Question: I'm working with Xcode developing for iOS using a 'UIScrollView'. I got the scrollview working just fine.
But my issue/question is dealing with how to use the scrollbar on the side of the scrollview:
For example, I have dynamically created 2000 buttons inside the scrollview, in the simulator. The buttons are lined up vertically, so I have to scroll down to see all of the buttons. I do not want to simulate scrolling 30 to 40 times in order to get to the 1500th button.
I have the code to go to the last button, and to scroll to top. But I was wondering if there is anyone that can give insights on whether I can use the scroll bar on the side of that scrollview in order to help me navigate the scrolling better.

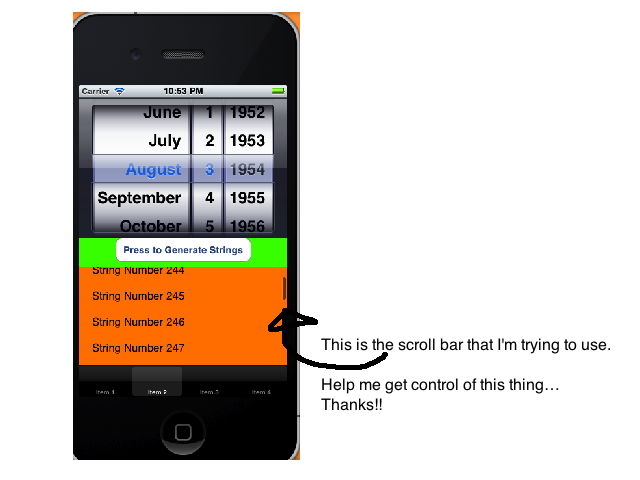
Answer: That bad boy isn't a scroll bar. It's simply a visual indicator of the current location. There are ways to <URL>, but I'm not sure that's really what you want to do.